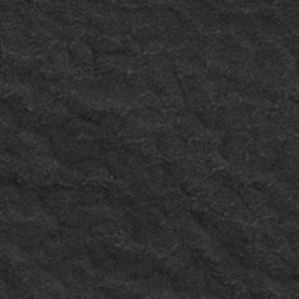
Label: frost